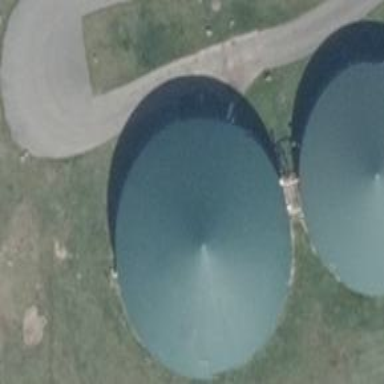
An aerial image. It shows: Digester building.